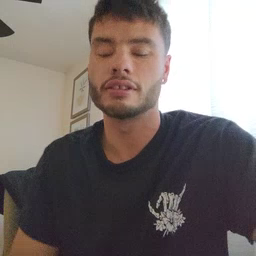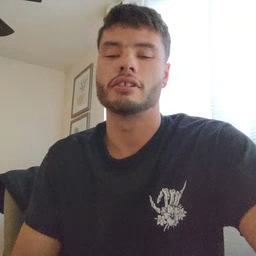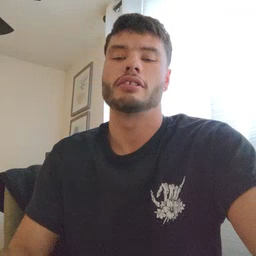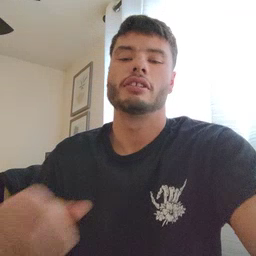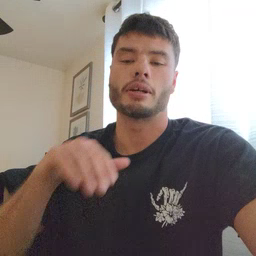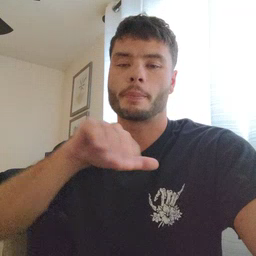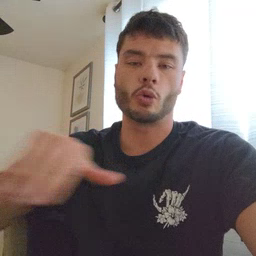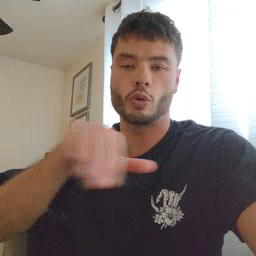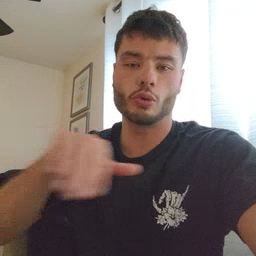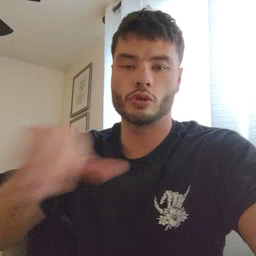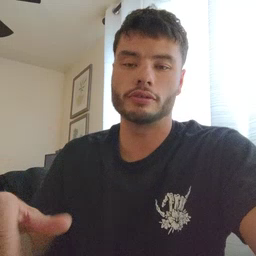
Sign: pool